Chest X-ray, AP view. Patient: 62 years old, sex M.
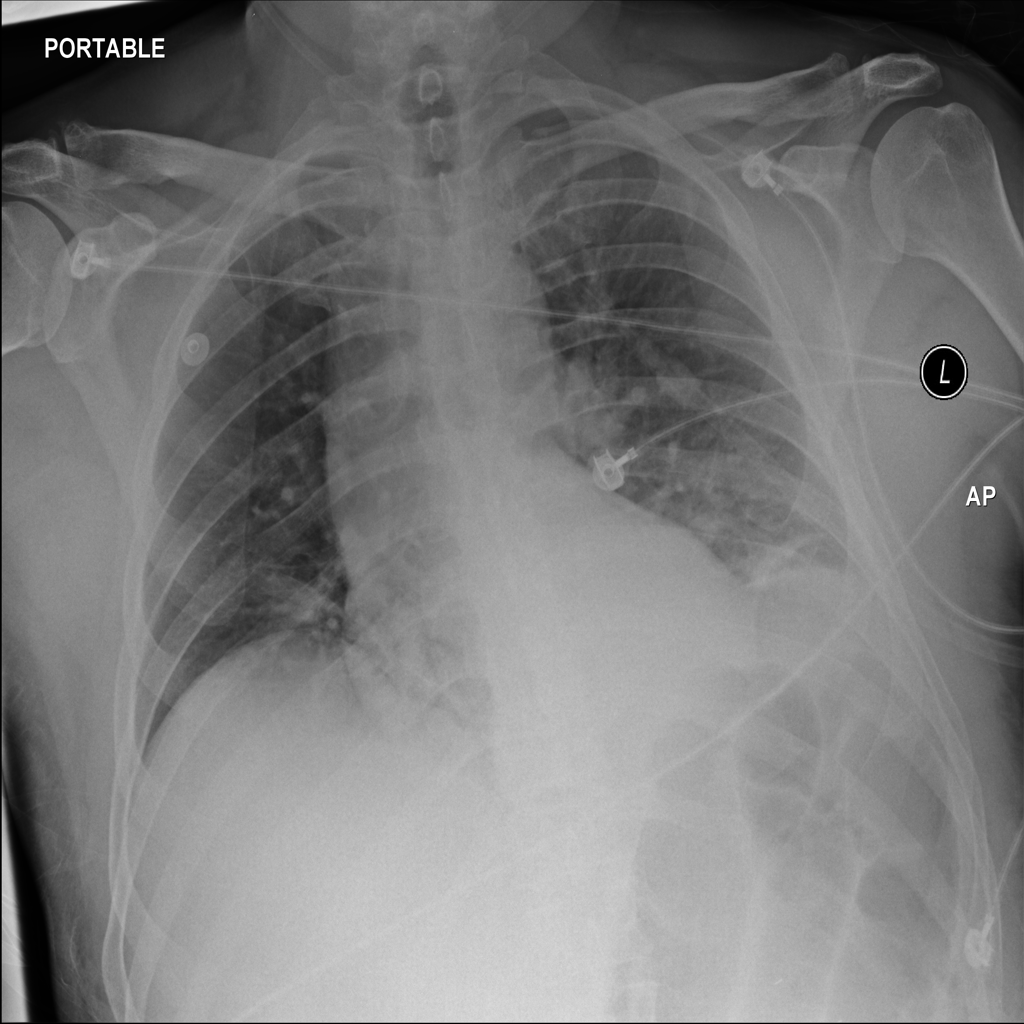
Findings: No Finding